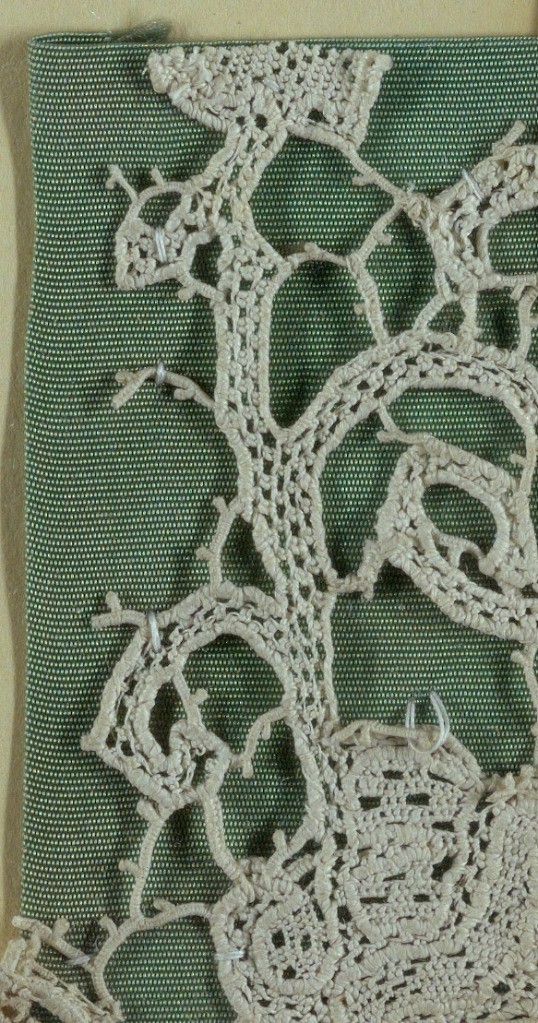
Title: Cooper Union Museum Lace Study Card
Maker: Cooper Union Museum
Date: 17th century
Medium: linen Technique: needle lace
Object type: Fragment
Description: Corner fragment of flat lace in a floral design. Fragment is mounted on a fabric-covered board and framed behind glass. Frame is natural wood.